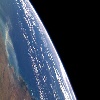
Label: water